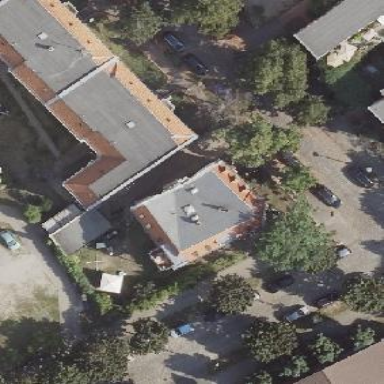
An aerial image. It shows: Unique apartment building with double saltbox roof shape.